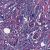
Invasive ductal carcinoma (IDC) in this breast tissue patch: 1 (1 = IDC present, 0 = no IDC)